Question: How to add custom properties into visual studio properties windows for inherited class from controls of system.windows.forms ?
example custombutton:
'''
public class CustomBtn:Button
{
public int MaxImgNumber{get;set;}
public int MinImgNumber{get;set;}
}
'''
I would like to show "MaxImgNumber" into the properties windows when i click on the custom buttons, like picture below

thx in advance
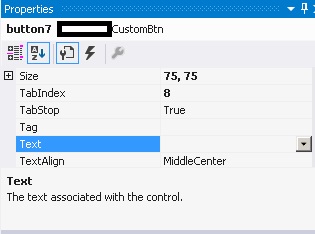
Answer: You are looking for <URL>
> Specifies whether a property or event should be displayed in a Properties window.